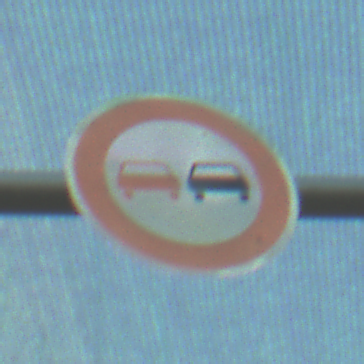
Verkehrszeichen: Ueberholverbot
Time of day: MorningAfternoon
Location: Roofed (Special)
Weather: PartlyCloudy
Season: NotSpecified
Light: Natural